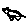
Label: cat